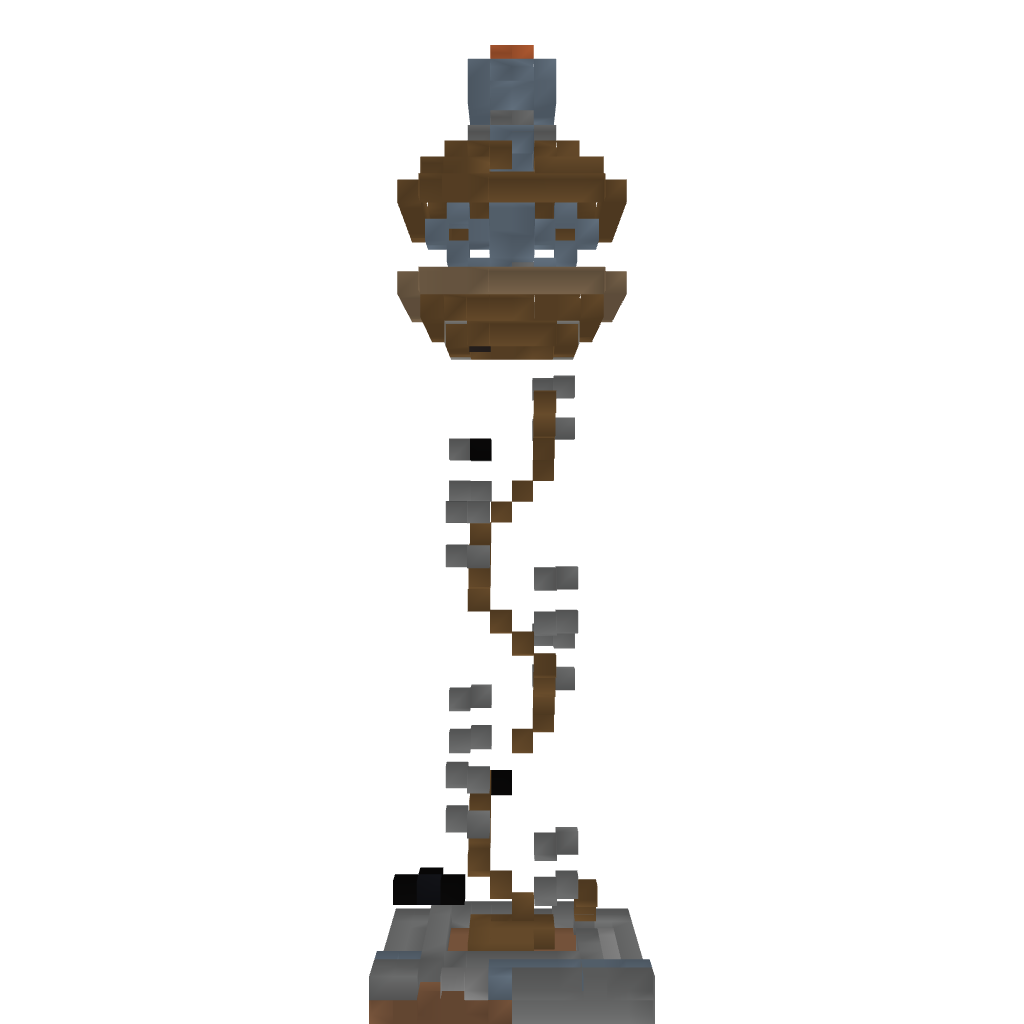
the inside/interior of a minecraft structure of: Wood and Stone Watchtower